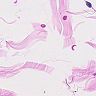
Metastatic tissue present: no